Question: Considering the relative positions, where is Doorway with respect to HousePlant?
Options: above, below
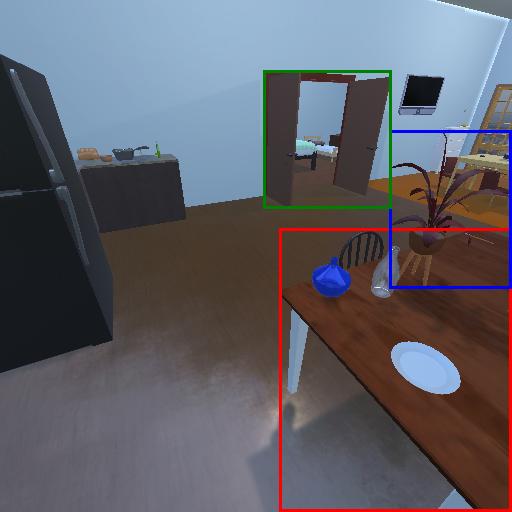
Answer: above